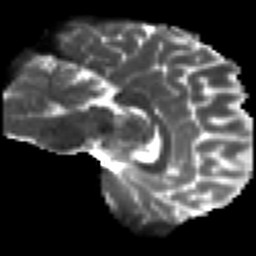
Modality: T2w
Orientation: sagittal
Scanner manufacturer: siemens
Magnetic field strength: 3 T
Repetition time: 7.8 s
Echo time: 0.09 s